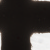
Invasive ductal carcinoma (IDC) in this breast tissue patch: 0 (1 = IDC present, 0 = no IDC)